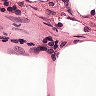
Metastatic tissue present: no